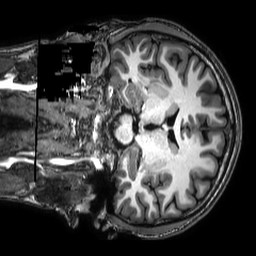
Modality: T1w
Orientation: coronal
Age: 31
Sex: male
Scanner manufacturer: philips
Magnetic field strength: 3 T
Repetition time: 0.008145 s
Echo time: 0.003727 s